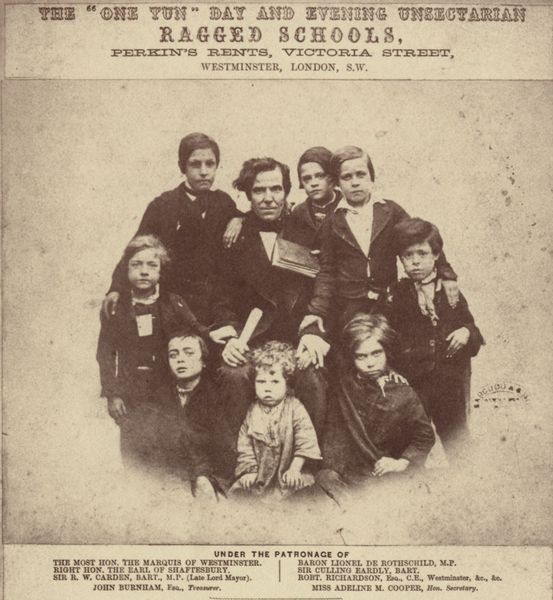
Titel: Eine Gruppe von Schülern der Ragged School mit ihrem Lehrer
Künstler: Thomas John Barnardo
Schlagwörter: gruppe, kopf, mann, weiß, frauen, menschen, mädchen, braun, frau, grau, männer, schwarz, blick, leute, alt, anzug, anzüge, gesichter, jung, arm, blicke, böse, gesicht, stehen, bild, haare, familie, kind, vater, england, locken, fliegen, kinder, kreis, oval, rund, rundbild, lächeln, schrift, papier, lehrer, schule, buben, jungen, knaben, kamm, vergilbt, baby, amerika, werbung, sepia, figuren, robe, junge, foto, fotografie, photographie, buch, druck, schwarzweiss, viele, titel, seite, illustration, text, zeitung, witz, plakat, titelblatt, kittel, stempel, gruppenbild, darsteller, cover, photo, titelbild, rolle, flecken, papierrolle, leid, leiden, pastor, industrialisierung, strenge, schriftrolle, schüler, hoffnung, london, erinnerung, armut, töchter, welt, sohn, englisch, söhne, schulkinder, klasse, waisen, waisenkinder, frech, andenken, beschriftet, wörter, truppe, gruppenfoto, druckschrift, artikel, auschnitt, klassenfoto, schuluniform, auswanderung, zeitungsausschnitt, ausdrücke, evening, fmilie, heimkind, hoffen, lehrere, neue welt, perkins rents, ragged schools, vater mit kindern, victoria street, schuluniformen, wa, failie, schuljungen, kkreis, schülerphoto, unterriicht, ragged, mehrpersonenporträt, schools